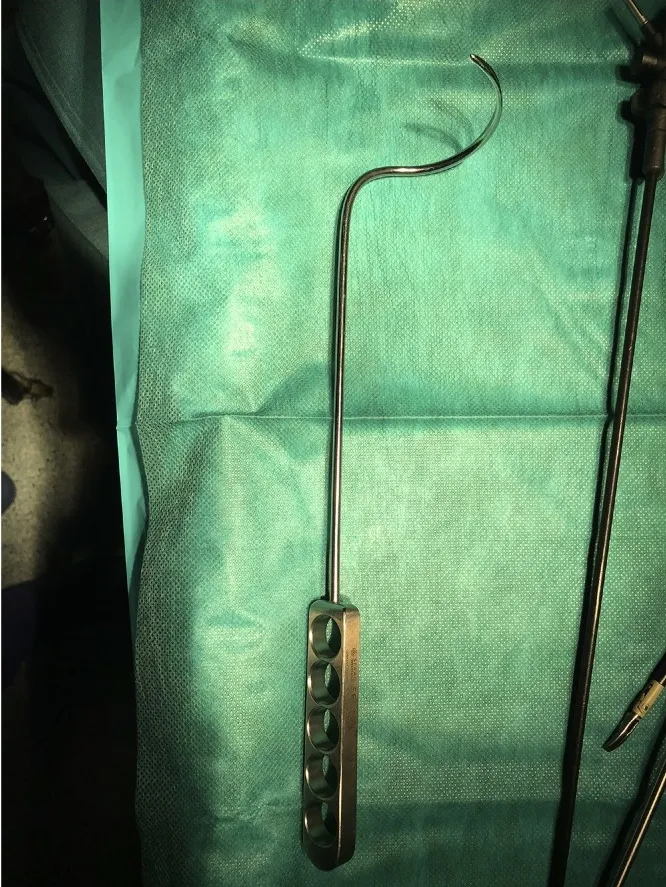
Niemeyer Helix.
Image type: radiology (x_ray)